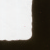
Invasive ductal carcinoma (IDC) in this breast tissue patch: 0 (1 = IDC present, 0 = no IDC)